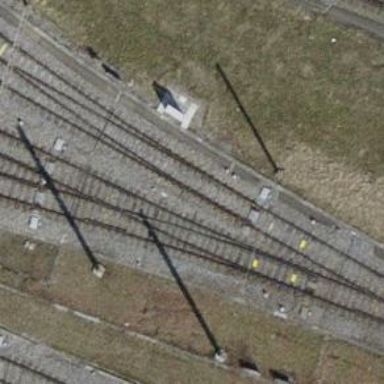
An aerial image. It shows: Railway switch.